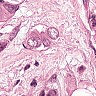
Metastatic tissue present: yes